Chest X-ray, PA view. Patient: 46 years old, sex F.
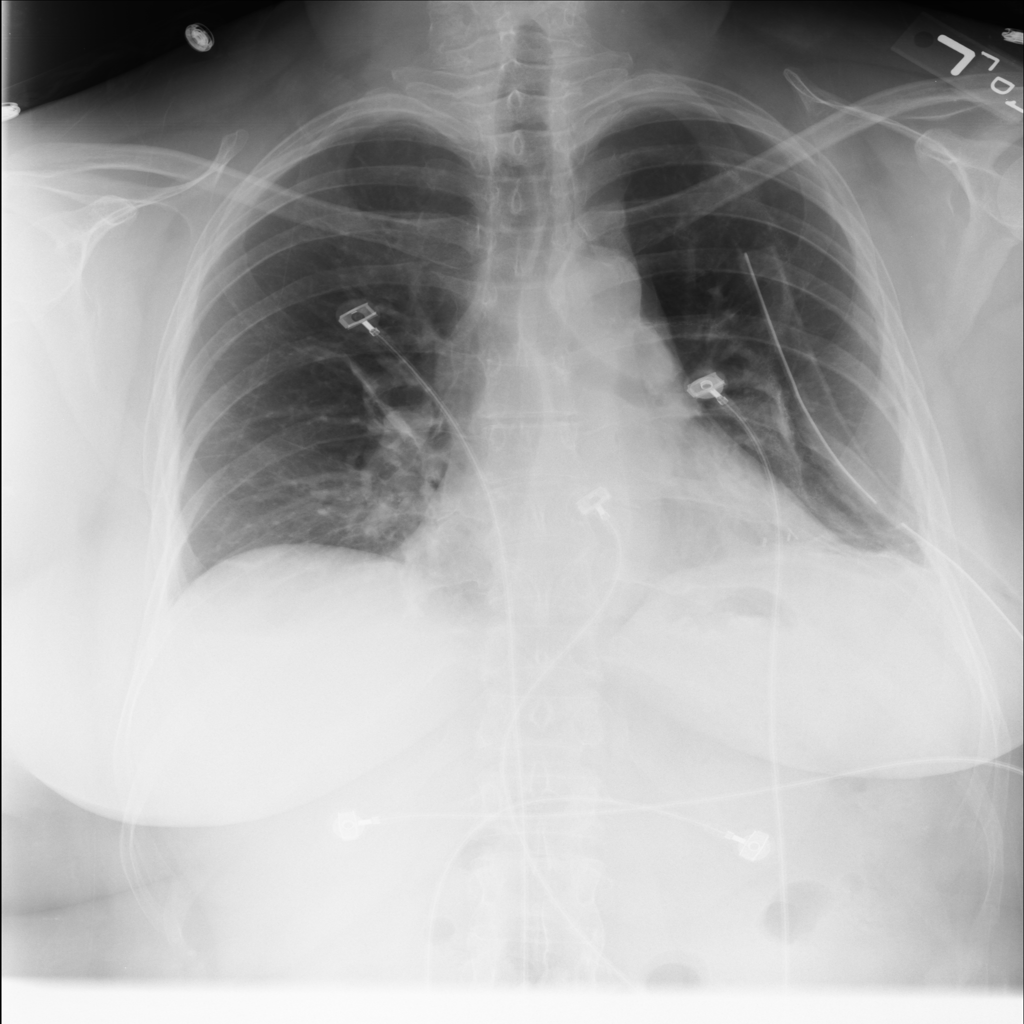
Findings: Atelectasis